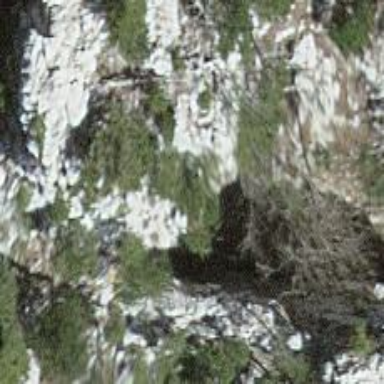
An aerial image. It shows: Natural cliff.